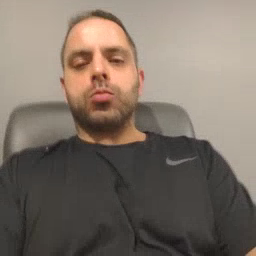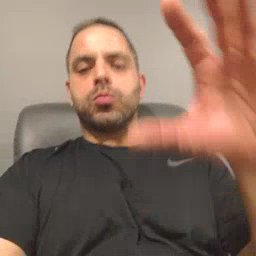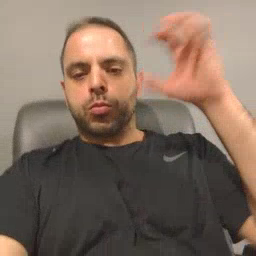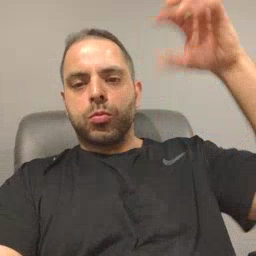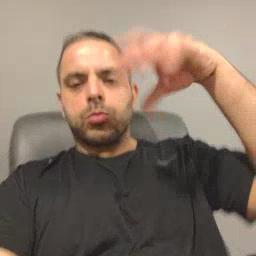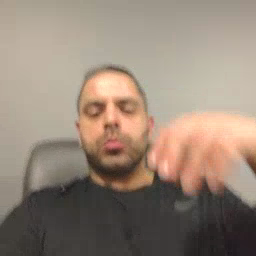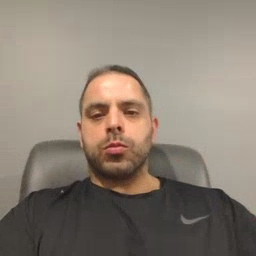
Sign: rain